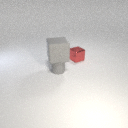
small red metal cube to the right of small gray rubber cylinder